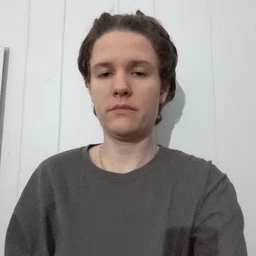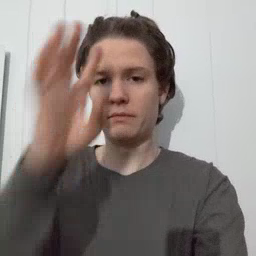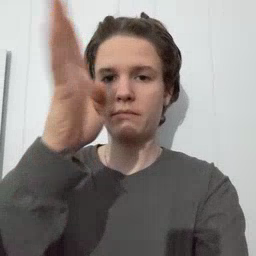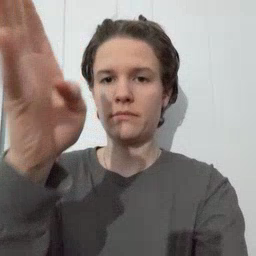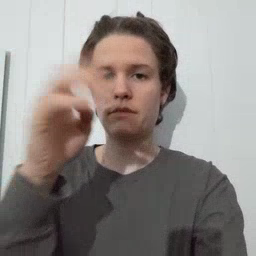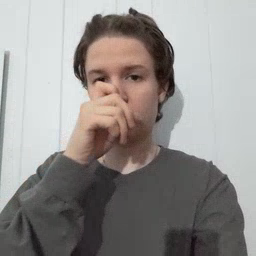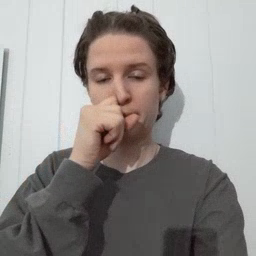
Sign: pretend